The plot shows how the frequency content of a bearing vibration signal evolves over time (STFT spectrogram). Diagnose the bearing from this image, choosing from: normal, inner_race, outer_race, ball.
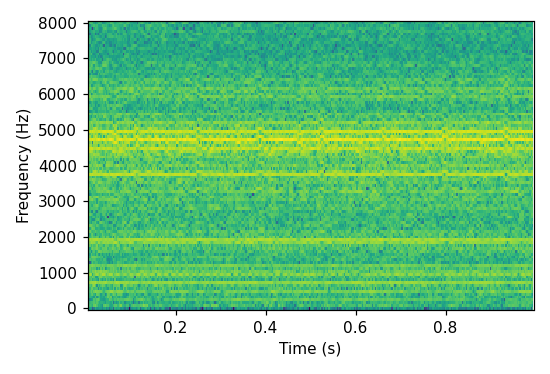
Answer: outer_race